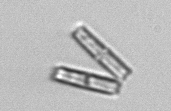
Label: Thalassionema